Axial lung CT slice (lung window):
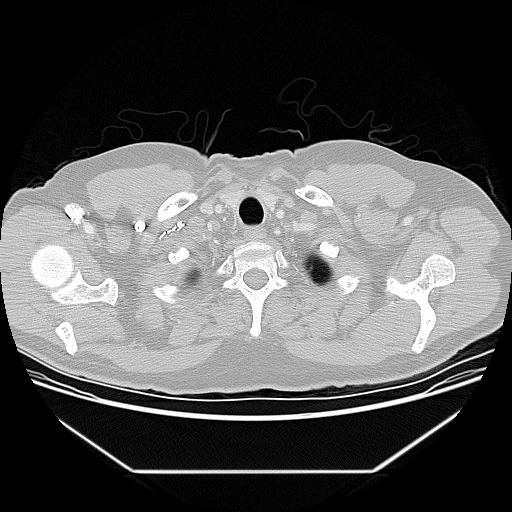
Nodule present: no